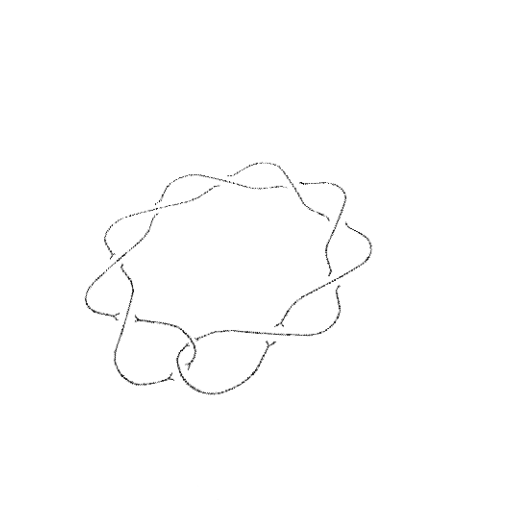
Crossing number: 10